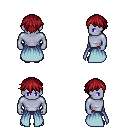
a pixel art fantasy rpg character, male body template, dark elf, purple skin, overskirt, red pants, brunette short bangs hairstyle, brown slippers, four views (front, back, left, right), 2x2 character sprite sheet, small pixel art, hard edges, no anti-aliasing